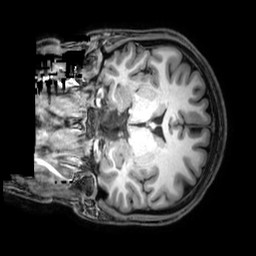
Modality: T1w
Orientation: coronal
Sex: male
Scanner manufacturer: philips
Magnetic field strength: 3 T
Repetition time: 0.008179 s
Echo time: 0.00374 s